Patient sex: F
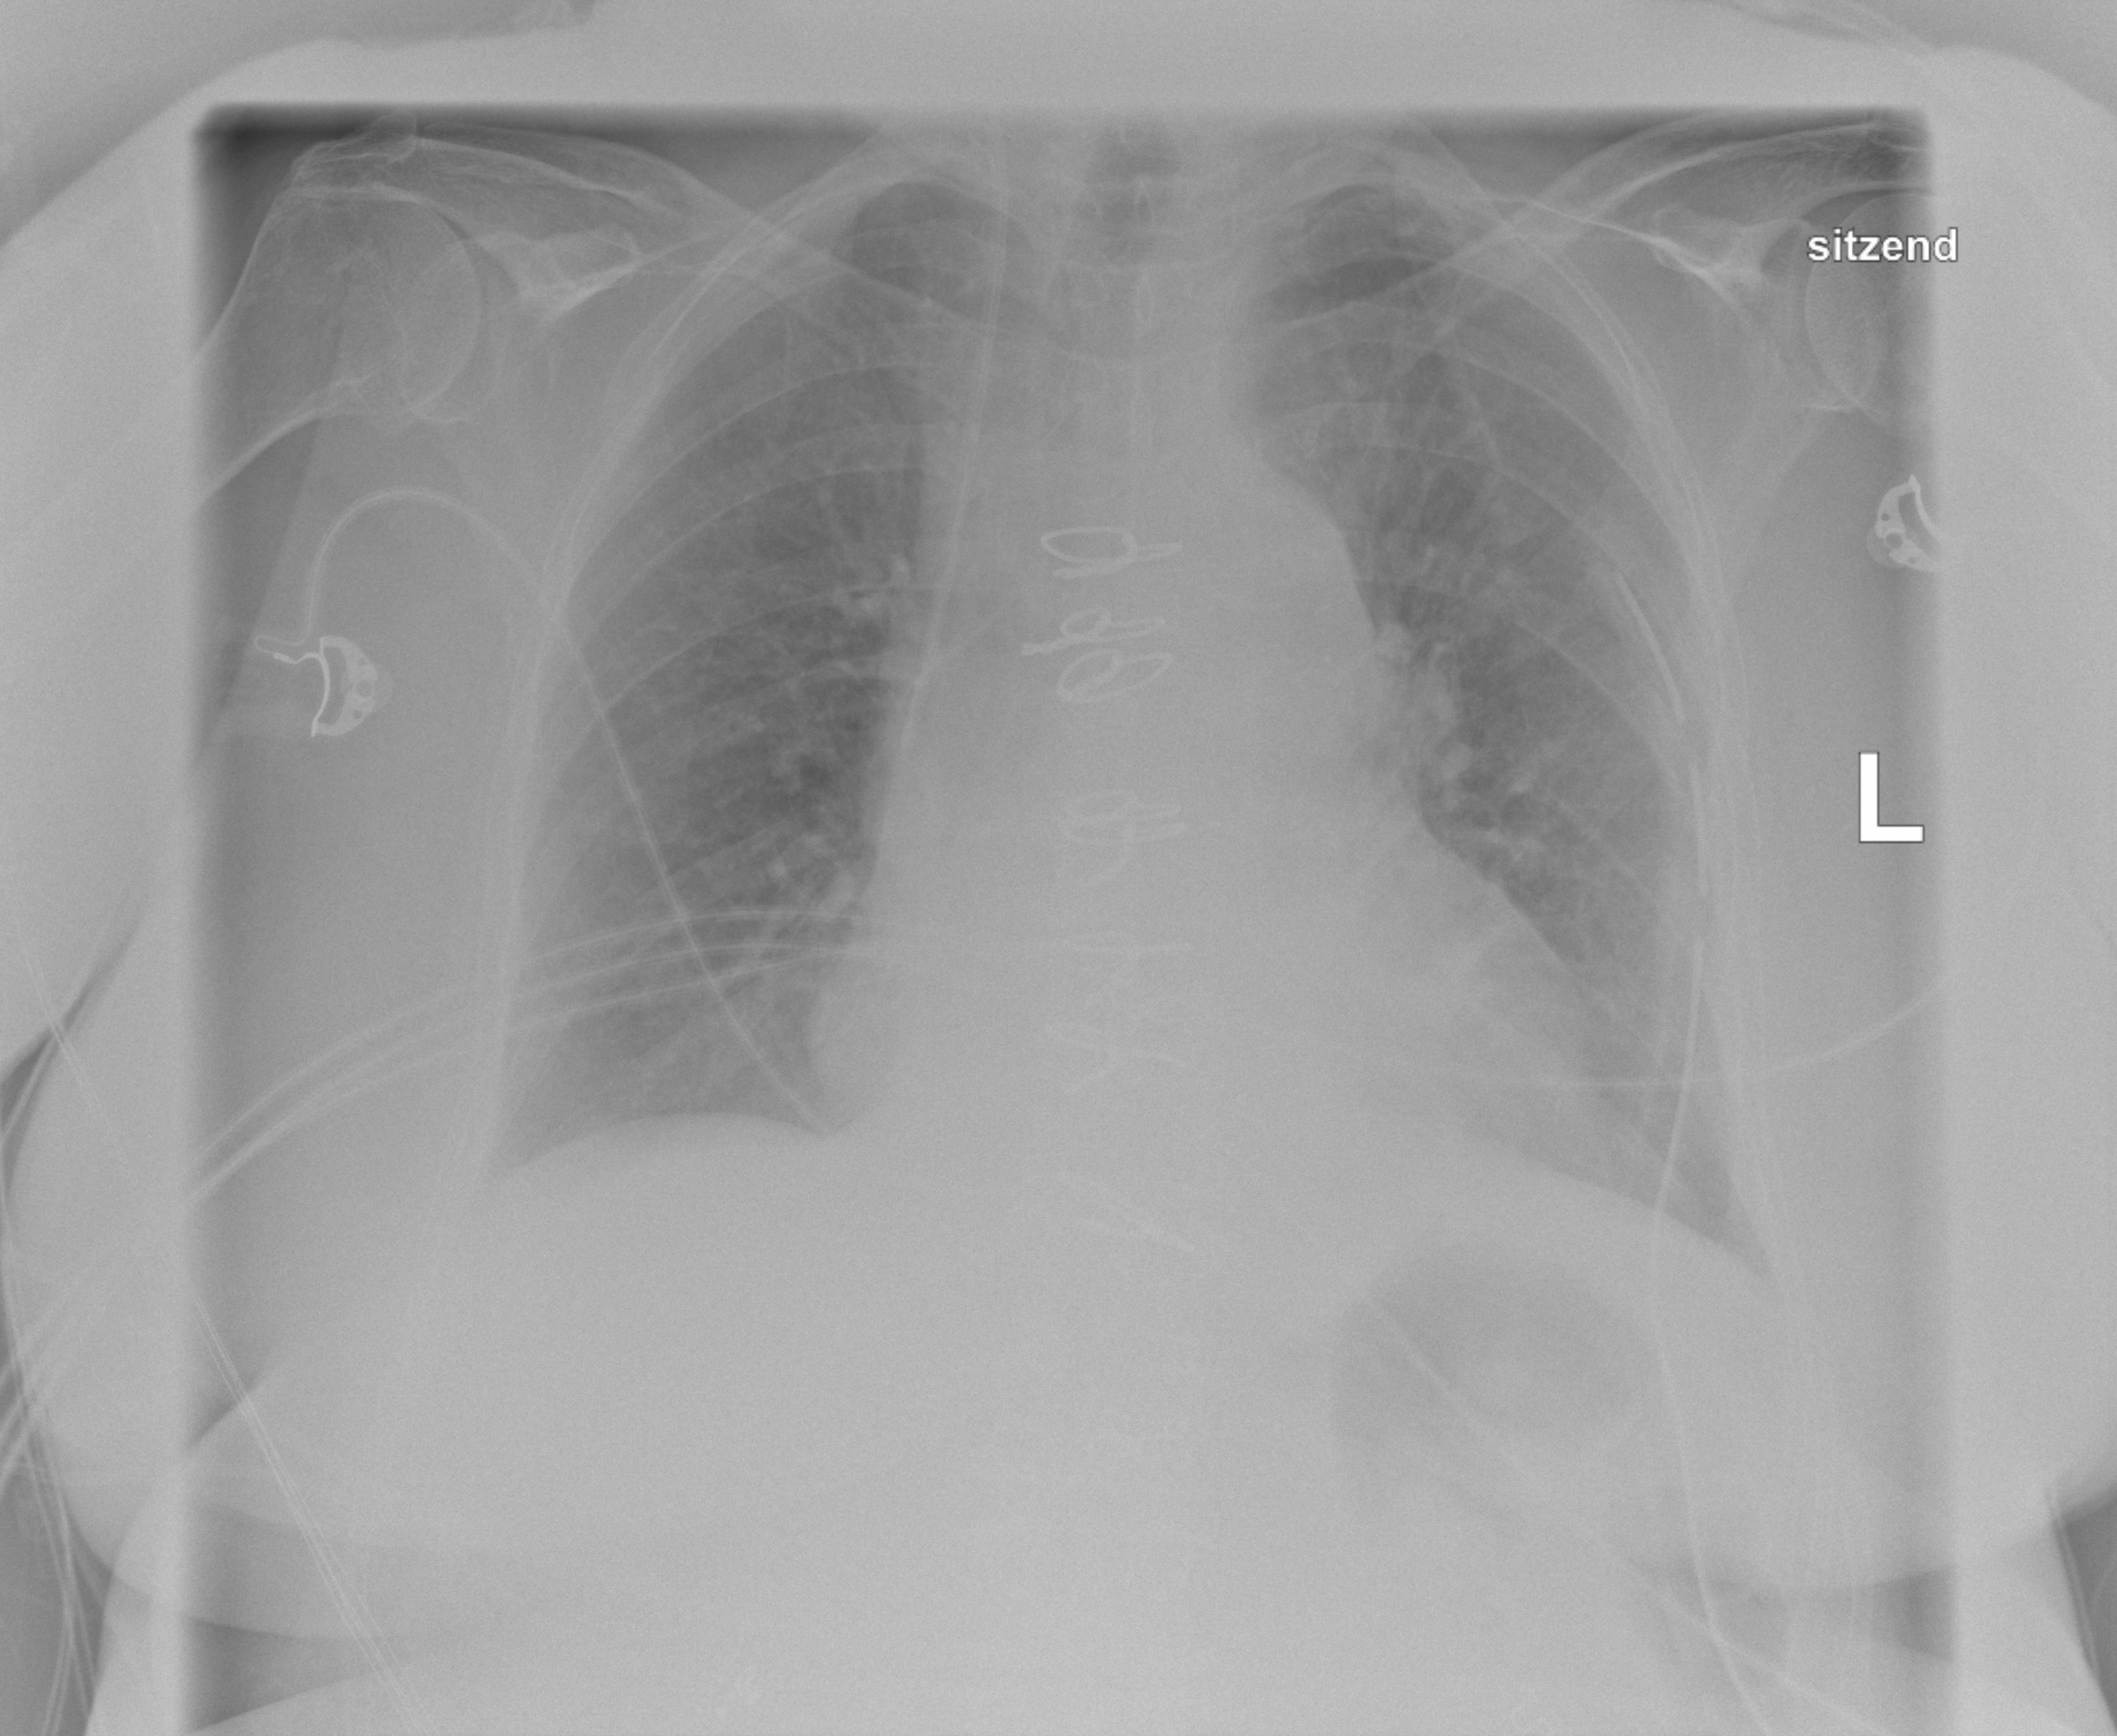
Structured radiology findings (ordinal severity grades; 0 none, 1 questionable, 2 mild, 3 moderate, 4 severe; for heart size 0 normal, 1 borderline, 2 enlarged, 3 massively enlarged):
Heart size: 2
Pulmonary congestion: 2
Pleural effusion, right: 0
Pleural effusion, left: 0
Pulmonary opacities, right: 0
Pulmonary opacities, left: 0
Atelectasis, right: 2
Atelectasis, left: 2